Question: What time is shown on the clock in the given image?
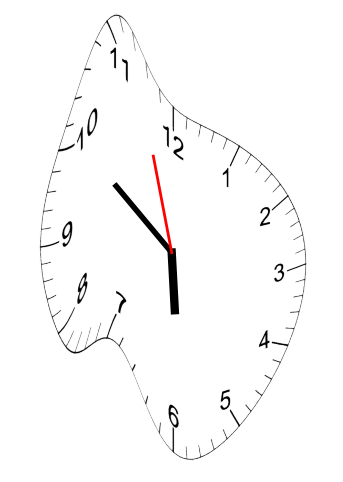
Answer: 05:50:57